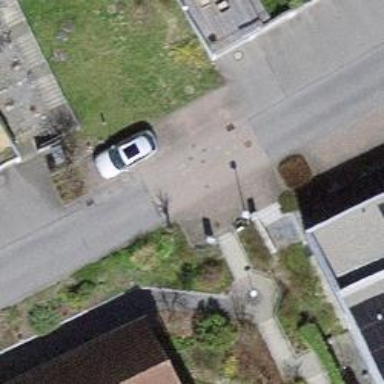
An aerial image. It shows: Living street.